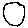
Label: circle